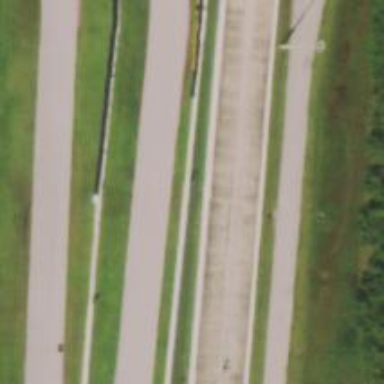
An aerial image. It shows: Raceway for motor sports.